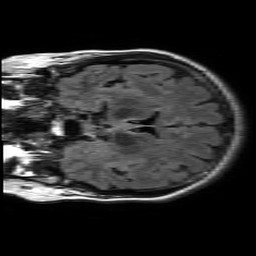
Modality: FLAIR
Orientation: coronal
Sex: female
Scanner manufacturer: philips
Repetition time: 11 s
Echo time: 0.125 s